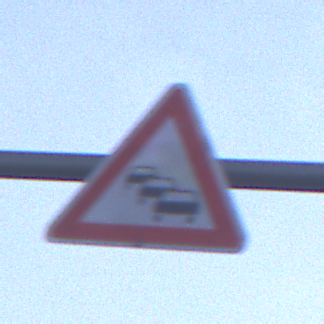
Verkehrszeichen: Stau
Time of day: SunriseSunset
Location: Outdoor (Suburban)
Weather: PartlyCloudy
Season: NotSpecified
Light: Natural